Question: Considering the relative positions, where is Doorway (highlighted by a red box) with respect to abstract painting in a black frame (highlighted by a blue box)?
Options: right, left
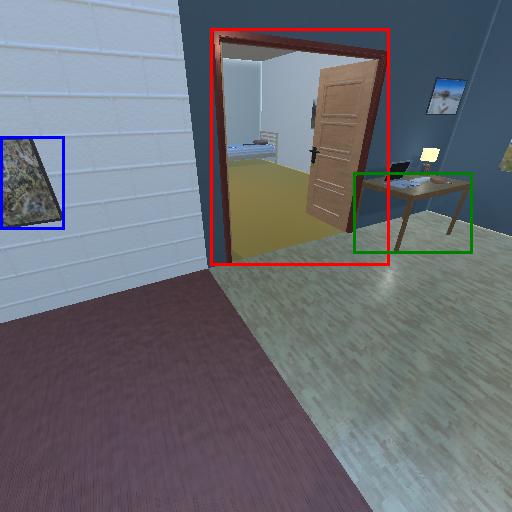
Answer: right